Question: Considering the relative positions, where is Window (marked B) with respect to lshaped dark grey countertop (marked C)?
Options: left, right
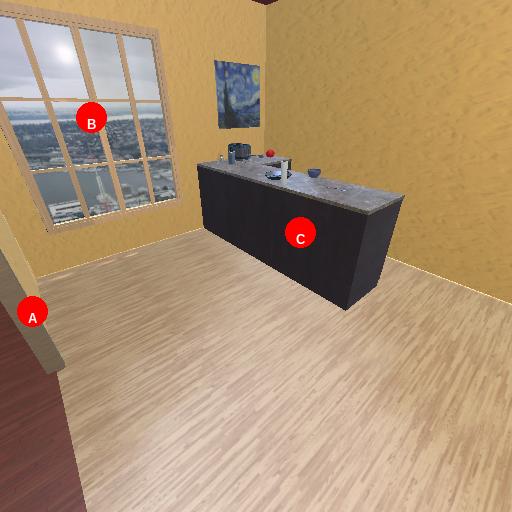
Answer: left